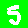
Digit: 5